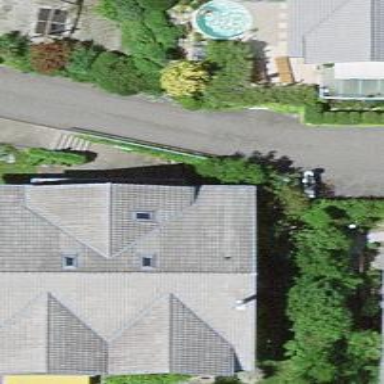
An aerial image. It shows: Residential building.